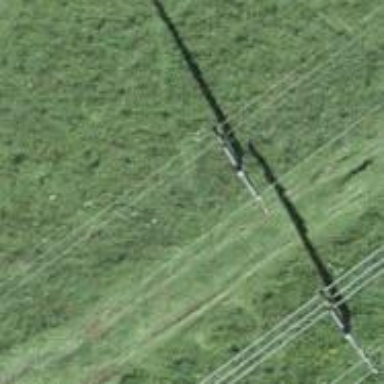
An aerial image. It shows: Power pole.